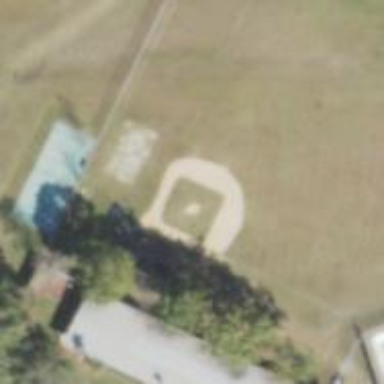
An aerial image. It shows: Baseball pitch for leisure land.